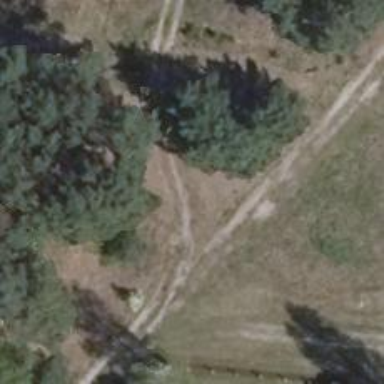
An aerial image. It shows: Sandy track.